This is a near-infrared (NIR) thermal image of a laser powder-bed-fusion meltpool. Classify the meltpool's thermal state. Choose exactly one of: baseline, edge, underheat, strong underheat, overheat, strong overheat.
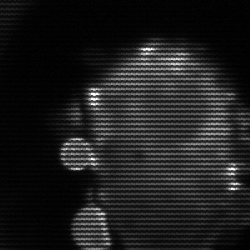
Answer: baseline